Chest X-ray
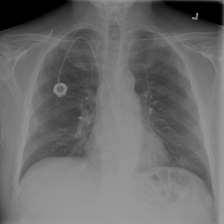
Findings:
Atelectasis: negative
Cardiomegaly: negative
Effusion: negative
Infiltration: negative
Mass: negative
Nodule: negative
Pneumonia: negative
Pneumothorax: negative
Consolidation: negative
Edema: negative
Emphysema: negative
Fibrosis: negative
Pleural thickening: negative
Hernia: negative